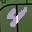
Label: 4